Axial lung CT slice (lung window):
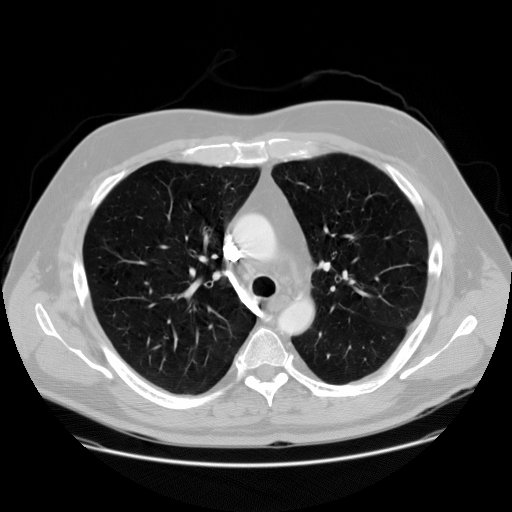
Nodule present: no